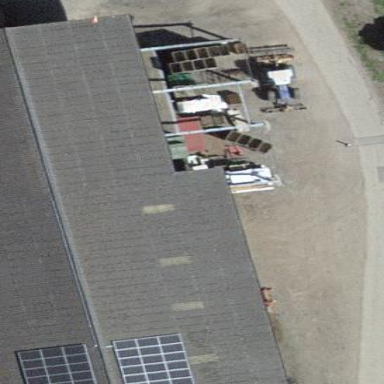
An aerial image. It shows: Farm building.